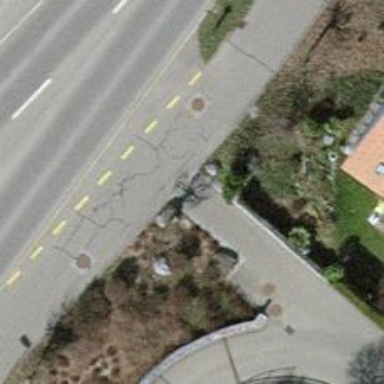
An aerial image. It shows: Bollard.